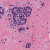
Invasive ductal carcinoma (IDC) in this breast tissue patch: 0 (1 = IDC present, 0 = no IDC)